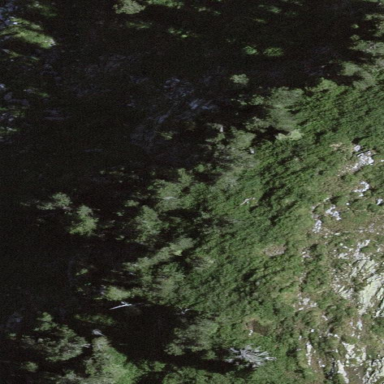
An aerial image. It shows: Patch of scrub vegetation.